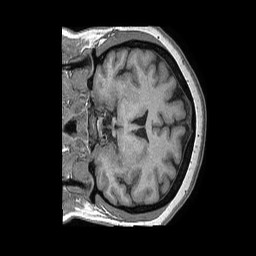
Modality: T1w
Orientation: coronal
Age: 48
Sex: female
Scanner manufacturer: philips
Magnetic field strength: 1.5 T
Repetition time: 0.007603 s
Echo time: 0.003454 s